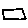
Label: square